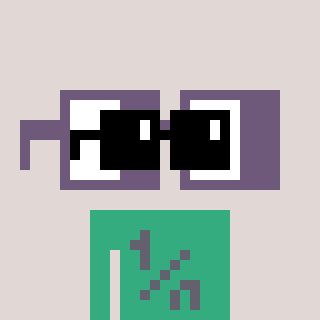
a pixel art character with square black sunglasses, a glasses-shaped head and a teal-colored body on a warm background